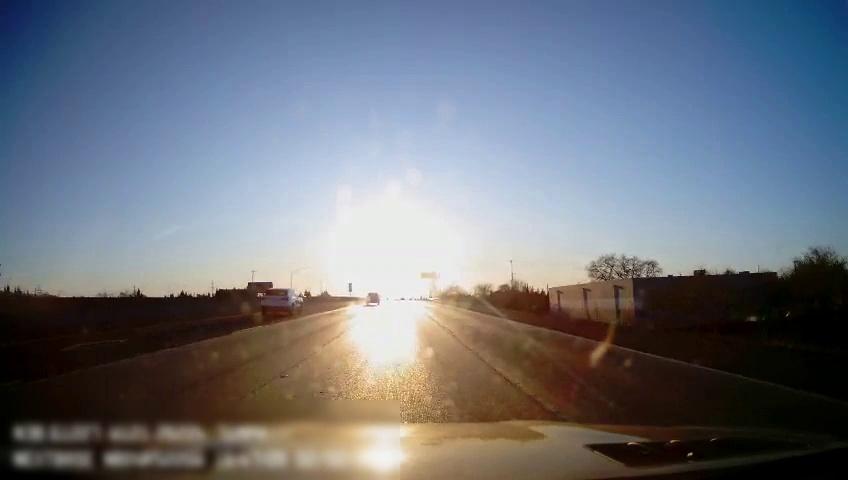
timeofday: Day
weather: Sunny
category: Drivable Space
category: Vehicles | SUV
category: Vehicles | Car
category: Lanes | Alternate Lane
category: Lanes | Alternate Lane
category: Lanes | Current Lane
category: Lanes | Alternate Lane
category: Lanes | Current Lane
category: Traffic | Signs